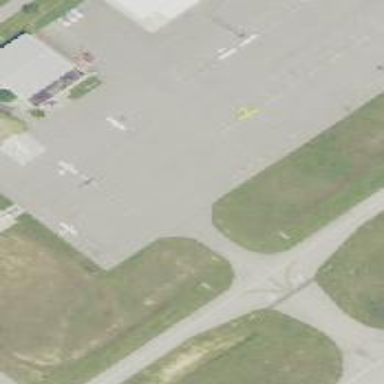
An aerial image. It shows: Apron at the airport.